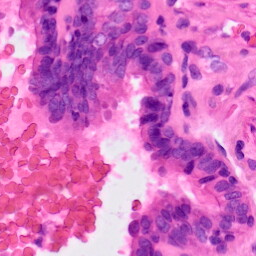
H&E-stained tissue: Lung